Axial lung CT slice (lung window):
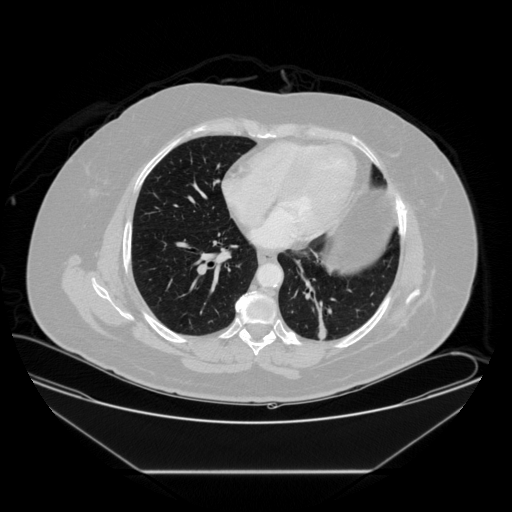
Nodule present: no